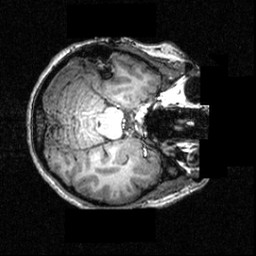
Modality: T1w
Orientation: axial
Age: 20
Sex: female
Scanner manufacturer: siemens
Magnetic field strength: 3.951 T
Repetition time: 1.5 s
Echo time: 0.00335 s